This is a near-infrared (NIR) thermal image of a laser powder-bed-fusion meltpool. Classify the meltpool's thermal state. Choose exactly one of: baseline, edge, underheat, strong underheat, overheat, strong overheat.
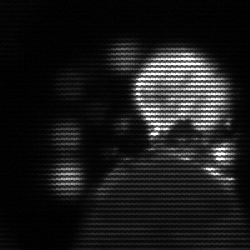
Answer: baseline